Here is the wavelet time-frequency representation (scalogram) of a rolling-element bearing's vibration measurement. Diagnose the bearing from this image, choosing from: normal, inner_race, outer_race, ball.
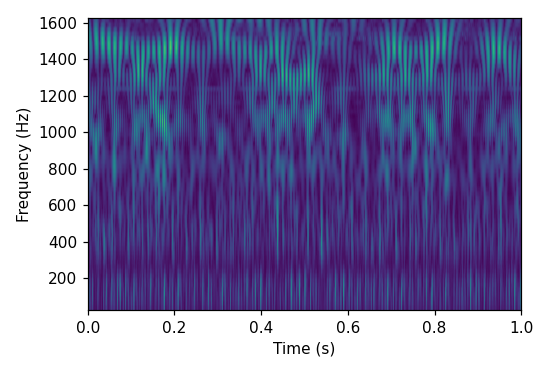
Answer: inner_race